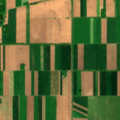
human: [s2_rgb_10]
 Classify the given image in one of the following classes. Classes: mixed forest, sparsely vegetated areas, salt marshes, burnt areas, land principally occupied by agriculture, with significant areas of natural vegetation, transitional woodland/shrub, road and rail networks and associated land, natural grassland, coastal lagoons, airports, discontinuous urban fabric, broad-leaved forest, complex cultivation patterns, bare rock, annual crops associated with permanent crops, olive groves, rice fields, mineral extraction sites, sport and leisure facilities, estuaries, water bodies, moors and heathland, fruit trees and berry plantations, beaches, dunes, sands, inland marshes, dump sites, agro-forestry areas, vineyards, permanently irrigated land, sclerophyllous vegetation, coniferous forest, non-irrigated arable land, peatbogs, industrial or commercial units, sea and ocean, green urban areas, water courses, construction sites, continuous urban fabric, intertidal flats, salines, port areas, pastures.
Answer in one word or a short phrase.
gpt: non-irrigated arable land, land principally occupied by agriculture, with significant areas of natural vegetation, broad-leaved forest